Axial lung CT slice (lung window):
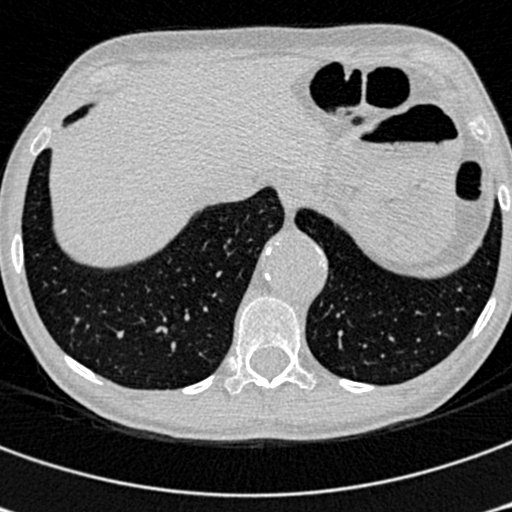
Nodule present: no